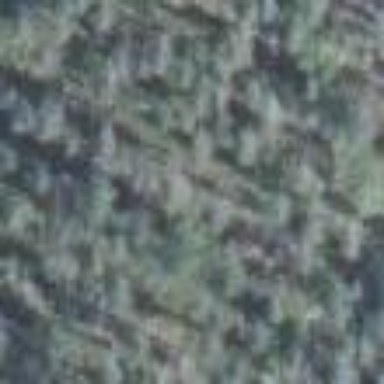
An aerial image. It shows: Needle-leaved woodland.